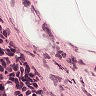
Metastatic tissue present: no